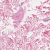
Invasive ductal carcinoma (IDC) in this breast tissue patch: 0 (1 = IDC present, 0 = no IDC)